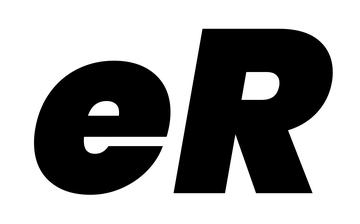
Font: Poppins-BlackItalic